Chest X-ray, PA view. Patient: 60 years old, sex F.
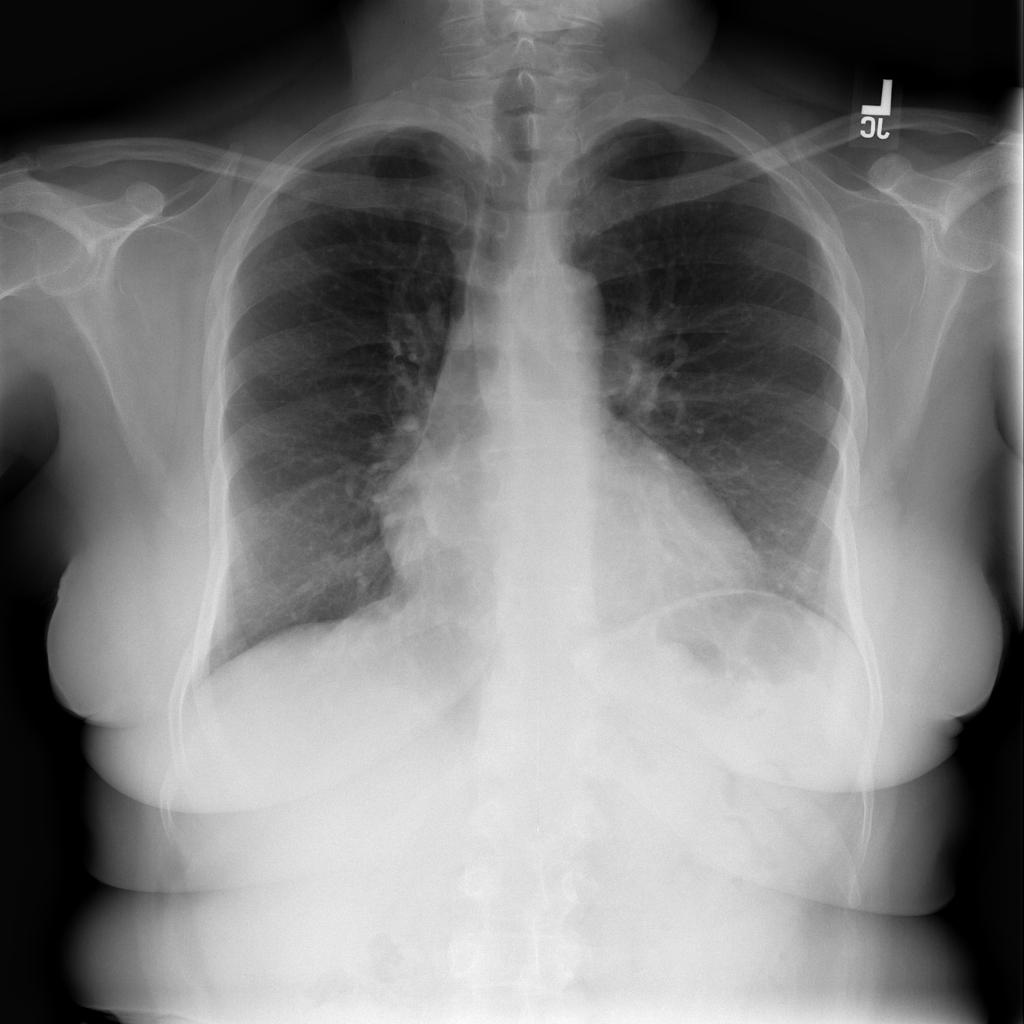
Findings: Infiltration